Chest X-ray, PA view. Patient: 61 years old, sex M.
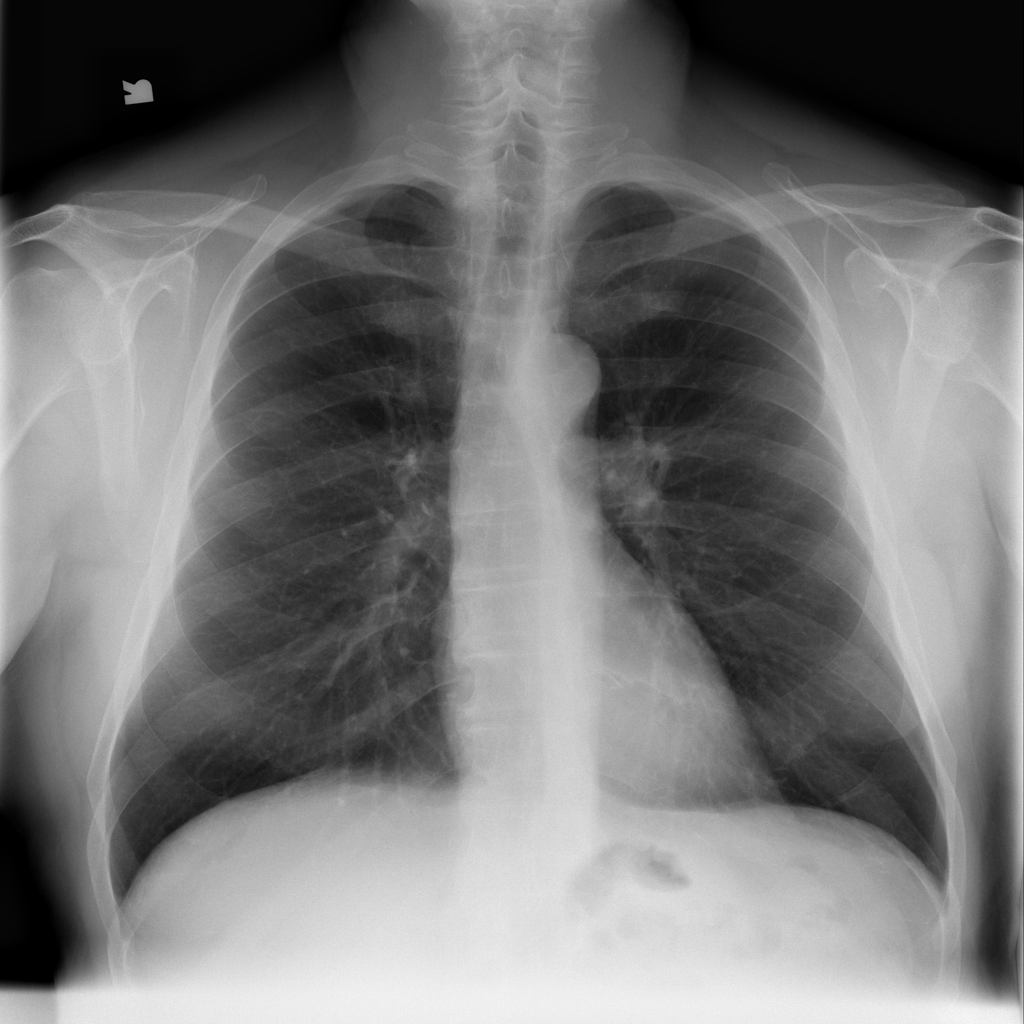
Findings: No Finding